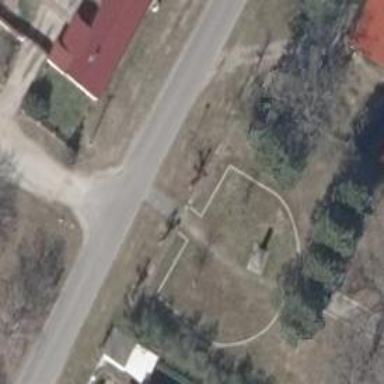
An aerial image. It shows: Memorial site with historic significance.